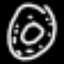
Label: donut